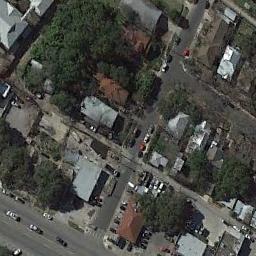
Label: medium_residential